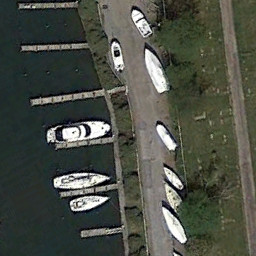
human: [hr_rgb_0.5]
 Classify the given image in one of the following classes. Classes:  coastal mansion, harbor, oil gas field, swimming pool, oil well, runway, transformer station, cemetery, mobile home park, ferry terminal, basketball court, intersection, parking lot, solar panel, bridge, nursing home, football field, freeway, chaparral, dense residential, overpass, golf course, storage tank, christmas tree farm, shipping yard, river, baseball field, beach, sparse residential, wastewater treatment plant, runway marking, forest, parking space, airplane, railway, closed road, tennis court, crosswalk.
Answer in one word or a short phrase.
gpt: ferry terminal